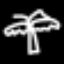
Label: palm tree